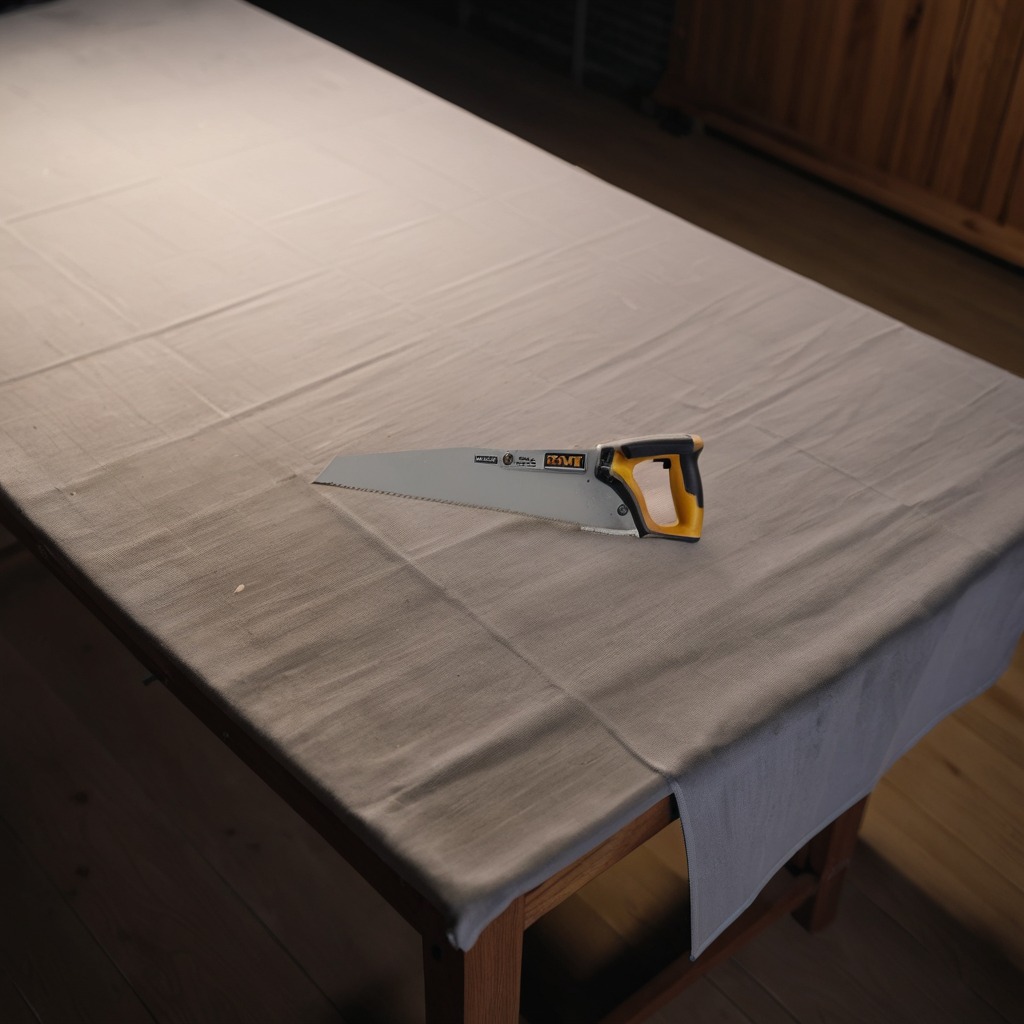
A metal saw lies on the wooden table.